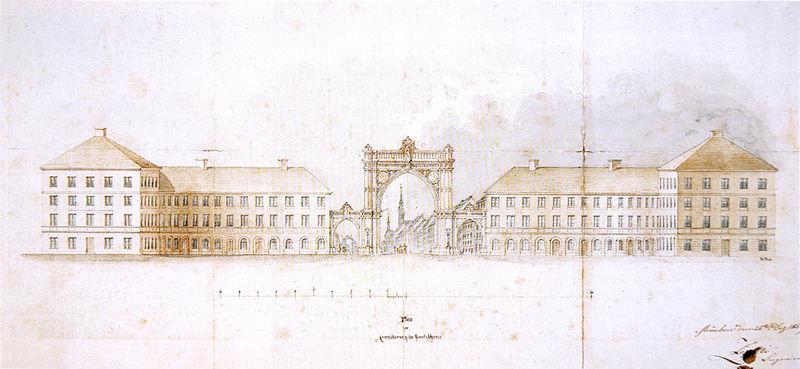
Titel: Entwurf zum Neubau und zur Regotisierung des Karlstores in München - Aufriss der Feldseite
Künstler: Arnold Zenetti
Standort: München
Institution: Stadtmuseum, Graphische Sammlung
Schlagwörter: feder, himmel, schatten, weiß, aquarell, kirchturm, landschaft, menschen, ocker, stadt, braun, bunt, fenster, grau, licht, pastell, schwarz, skizze, strasse, säule, säulen, tür, zeichnung, anlage, blick, dach, gebäude, haus, rot, schloss, wolke, architektur, barock, falten, stein, bild, signatur, häuser, kirche, drei, renaissance, kamin, kamine, schornstein, turm, deutschland, schrift, papier, ansicht, bogen, fassade, fassaden, perspektive, dächer, mauer, schornsteine, platz, sepia, promenade, detail, symmetrie, durchgang, monumental, tor, kirchen, stadtansicht, bögen, eingang, eingänge, türme, münchen, palast, torbogen, festung, symmetrisch, groß, schnitt, beschriftung, reihe, koloriert, bleistift, entwurf, tinte, arkaden, portal, tore, stadttor, karte, triumph, schoss, portale, spitzbogen, spitzbögen, walmdach, antik, rotbraun, profan, historismus, etagen, plan, pavillon, einblick, stockwerke, ensemble, nancy, schlösser, beschreibung, dreiceck, römisch, siegestor, legende, monument, triumphbogen, massstab, aufriss, bauplan, architekt, satteldächer, pultdach, winkel, vorplatz, rundbogenfenster, torbögen, geäude, fensterreihe, monaco, monaco di baviera, schornsteinetorbögen, rechtwinklig, krichturm, spitzdächer, renaissanve, geb-ude, coker, torgebäude, architektuirzeichnung, trimuphbogen